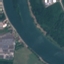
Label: River